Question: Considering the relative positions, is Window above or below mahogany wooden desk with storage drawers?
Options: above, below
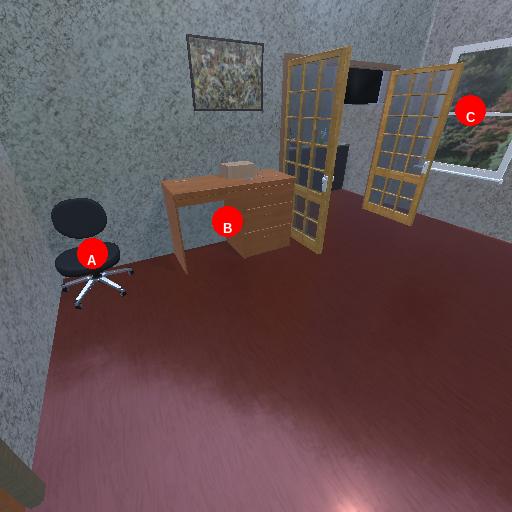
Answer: above